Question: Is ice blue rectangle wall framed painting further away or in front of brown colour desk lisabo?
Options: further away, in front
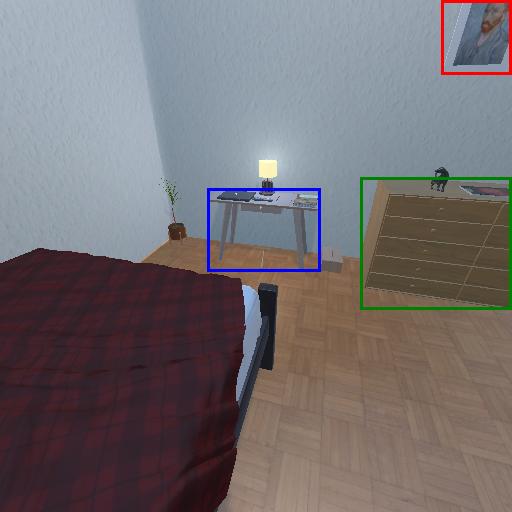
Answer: further away